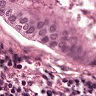
Metastatic tissue present: yes